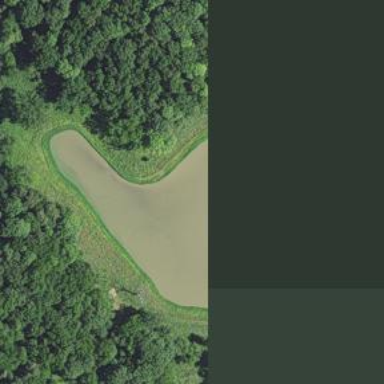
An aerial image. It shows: Pond surrounded by natural water.